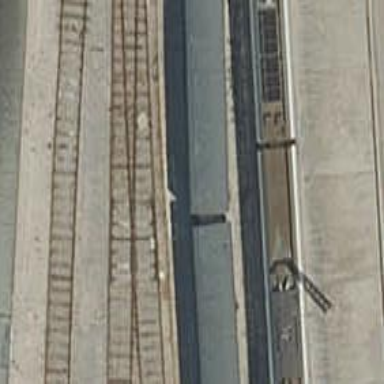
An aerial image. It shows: Rail yard with electrified contact lines for the trains.